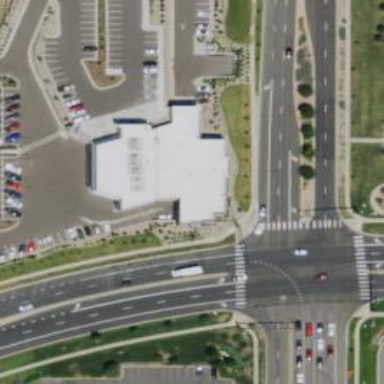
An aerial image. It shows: Building that houses car shop.